五年级 · 度量几何学
下面直线上点（ $\quad$ ) 表示的是 6 个 $\frac{1}{4}{ }^{\circ}$

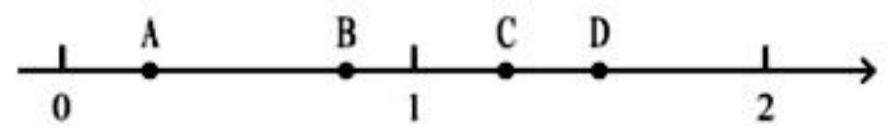
A. A
B. $B$
C. C
D. D
答案: D